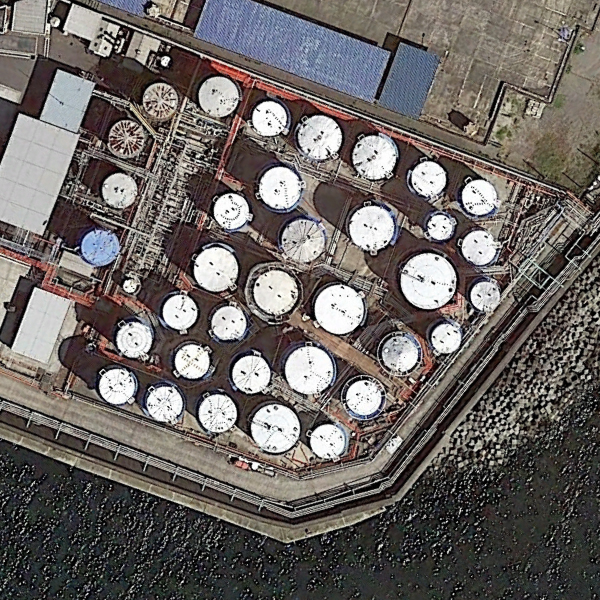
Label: StorageTanks